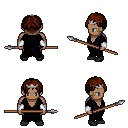
a pixel art fantasy rpg character, male body template, human, dark skin, gray robe, gold greaves, brown parted hairstyle, silver tiara, white cloth bracers, black shoes, spear, four views (front, back, left, right), 2x2 character sprite sheet, small pixel art, hard edges, no anti-aliasing